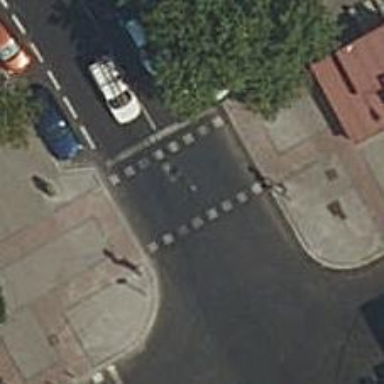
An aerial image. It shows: Zebra crossing with traffic signals. The crossing is marked by traffic lights.